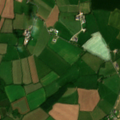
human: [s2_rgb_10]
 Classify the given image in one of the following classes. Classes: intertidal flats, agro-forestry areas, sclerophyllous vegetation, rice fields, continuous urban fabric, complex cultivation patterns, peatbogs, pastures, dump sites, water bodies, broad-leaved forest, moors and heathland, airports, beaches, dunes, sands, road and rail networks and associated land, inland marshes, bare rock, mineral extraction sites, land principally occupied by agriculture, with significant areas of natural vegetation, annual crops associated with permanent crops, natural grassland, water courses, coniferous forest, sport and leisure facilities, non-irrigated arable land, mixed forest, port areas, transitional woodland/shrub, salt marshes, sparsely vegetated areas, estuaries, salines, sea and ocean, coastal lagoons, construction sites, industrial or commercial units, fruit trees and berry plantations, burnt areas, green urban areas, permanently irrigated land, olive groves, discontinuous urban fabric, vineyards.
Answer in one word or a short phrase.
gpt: non-irrigated arable land, pastures